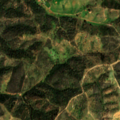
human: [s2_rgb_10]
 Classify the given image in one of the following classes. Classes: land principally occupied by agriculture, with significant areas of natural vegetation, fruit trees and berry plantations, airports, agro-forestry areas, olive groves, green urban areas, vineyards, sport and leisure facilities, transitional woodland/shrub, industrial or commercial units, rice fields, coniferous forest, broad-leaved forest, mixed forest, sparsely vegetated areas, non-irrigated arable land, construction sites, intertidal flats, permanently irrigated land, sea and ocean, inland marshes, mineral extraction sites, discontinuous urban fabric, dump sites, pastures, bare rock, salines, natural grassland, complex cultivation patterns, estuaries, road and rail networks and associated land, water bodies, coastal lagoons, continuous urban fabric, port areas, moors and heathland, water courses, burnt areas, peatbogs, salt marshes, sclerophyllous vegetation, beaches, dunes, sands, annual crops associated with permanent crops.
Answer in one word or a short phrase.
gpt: non-irrigated arable land, land principally occupied by agriculture, with significant areas of natural vegetation, broad-leaved forest, transitional woodland/shrub